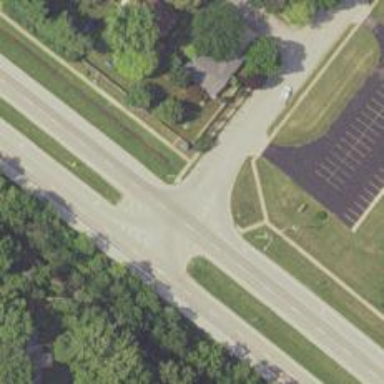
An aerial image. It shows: Uncontrolled road crossing with lines marking the way.